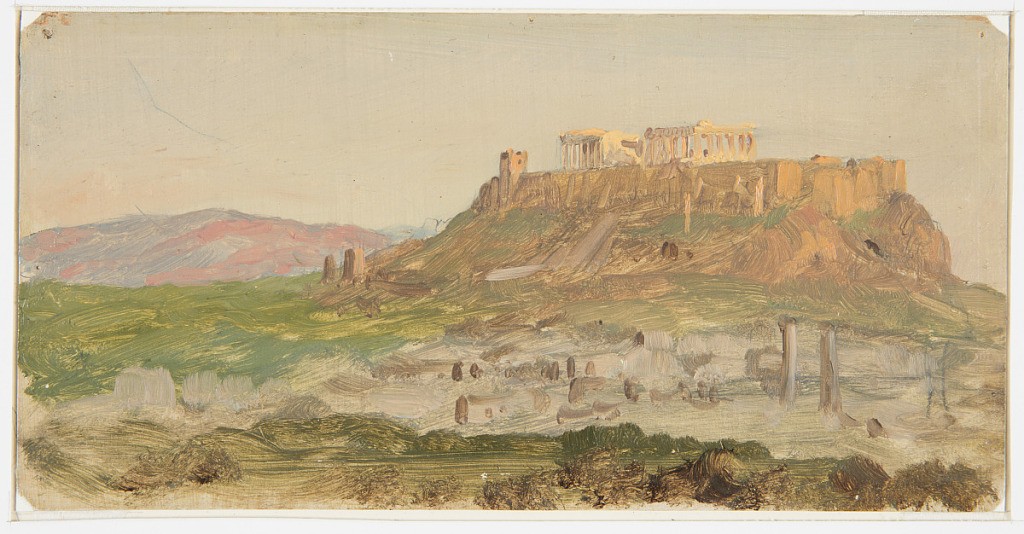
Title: The Acropolis at Sunrise, Athens
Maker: Frederic Edwin Church, American, 1826–1900
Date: April 1869
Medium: Oil and graphite on paperboard
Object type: Drawing
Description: Landscape sketch showing a view of the Acropolis and the Parthenon in Athens, Greece, from the south at sunrise. In the foreground, columns and other ruins or buildings are loosely rendered within lush, rolling terrain that ascends to the Acropolis in the middle distance. A relatively flat plateau with sheer cliffs, the Acropolis hosts the ruinous Parthenon, as both catch the golden-pink light of the rising sun. In the background at left, a purple mountain range is colored pink by the sunrise, which renders the sky a dim shade of orange-blue.